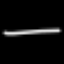
Label: line